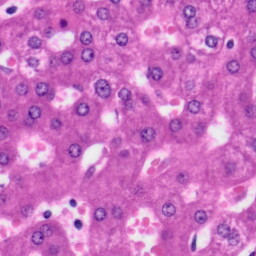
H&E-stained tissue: Liver